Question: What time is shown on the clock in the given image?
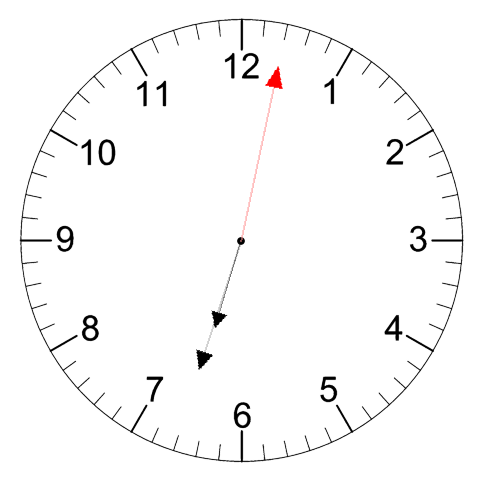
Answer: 06:33:02